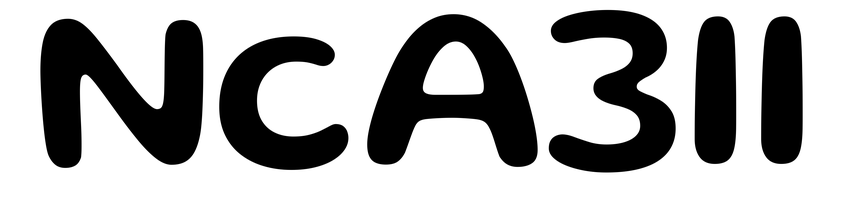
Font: Gluten_Medium